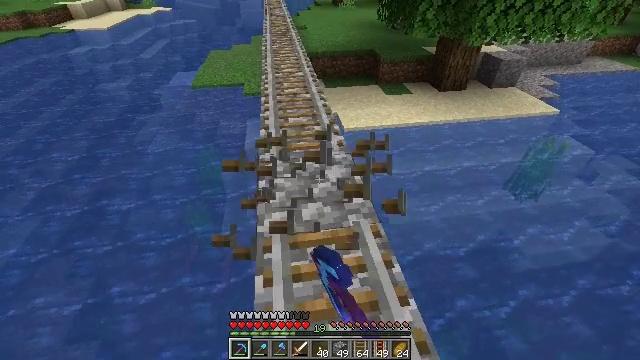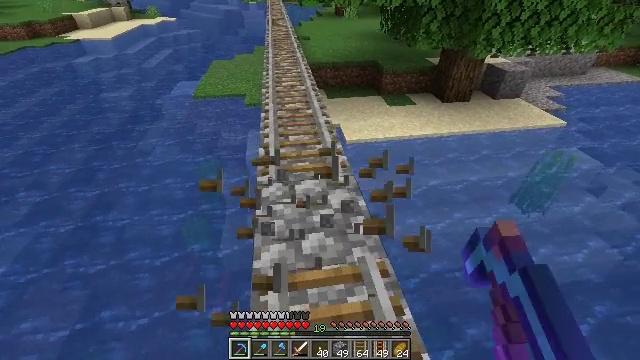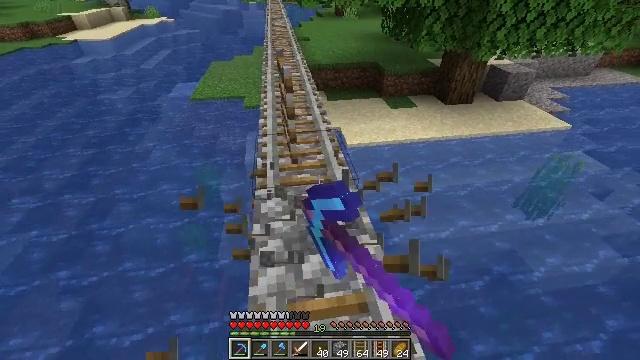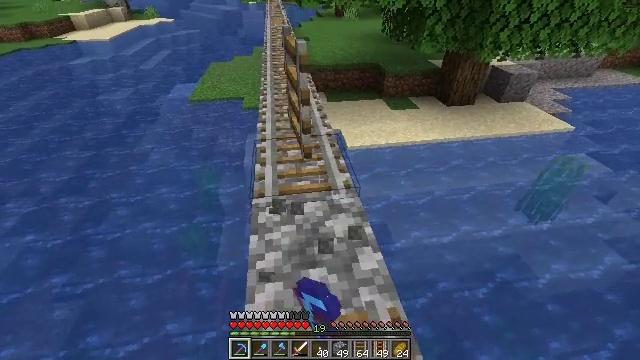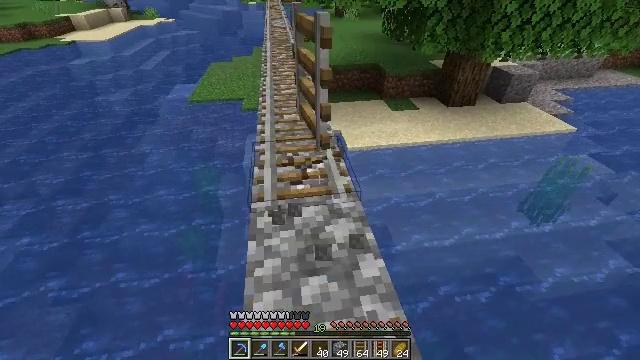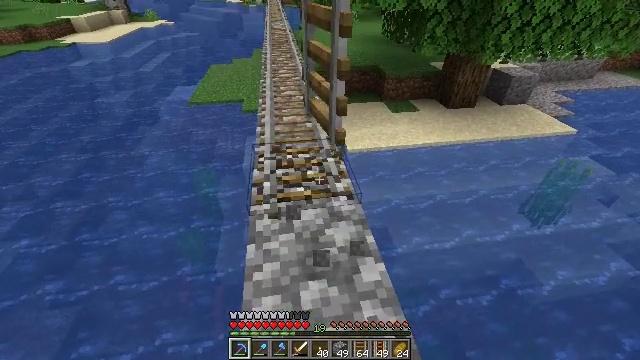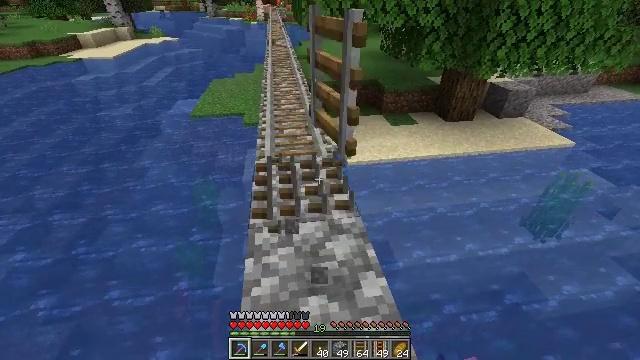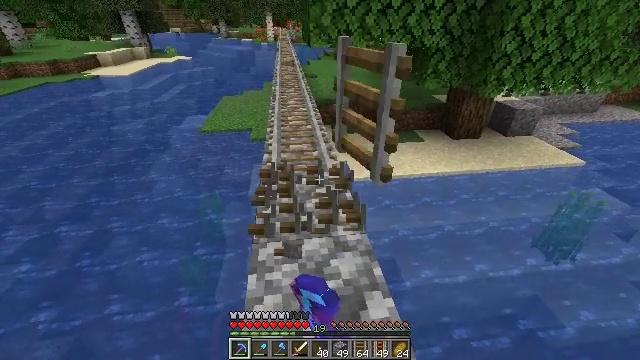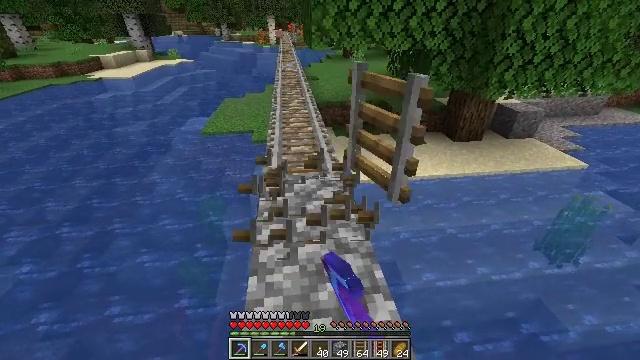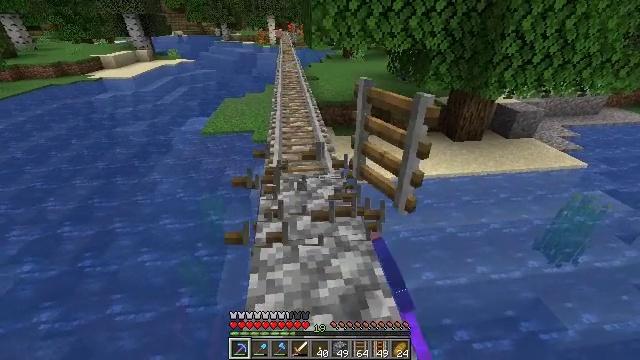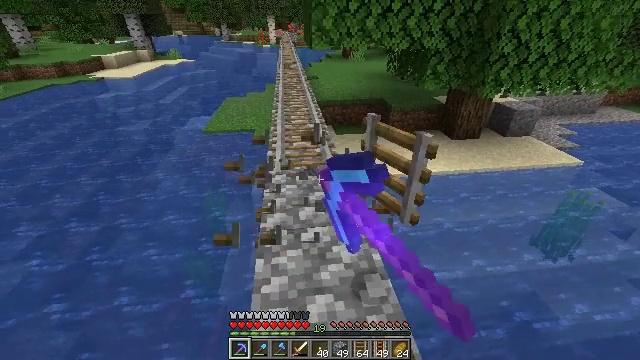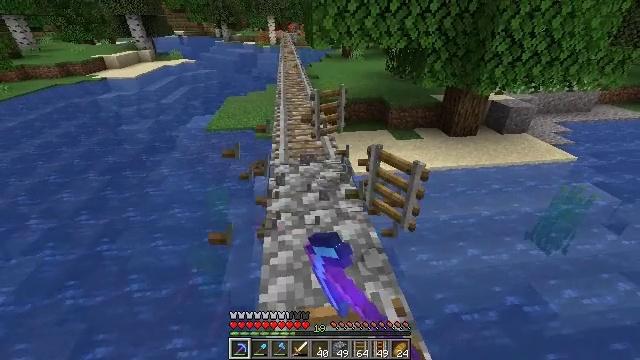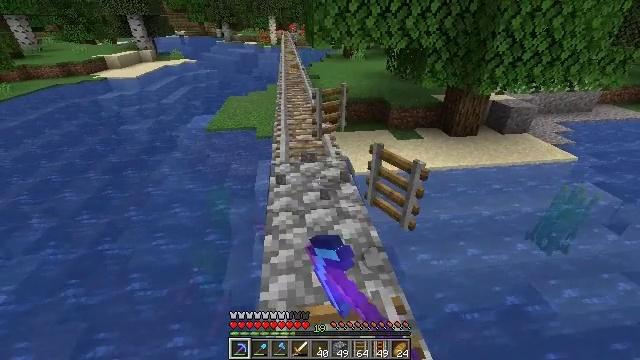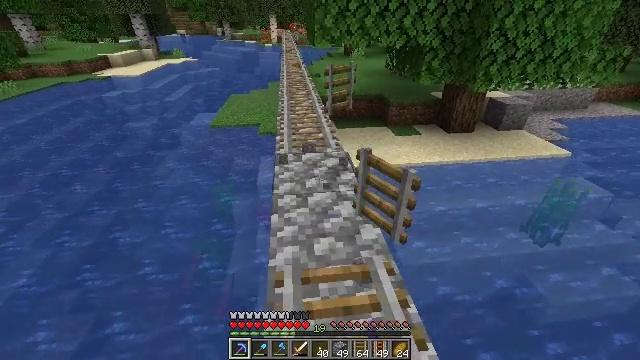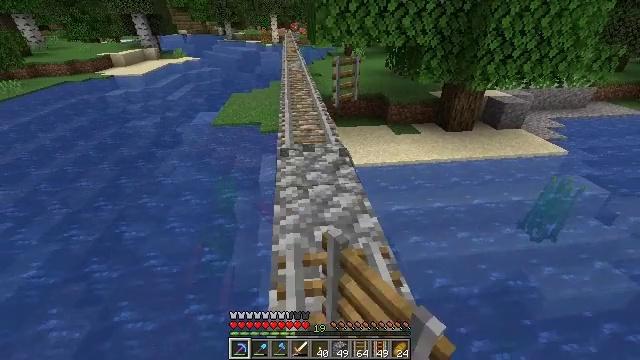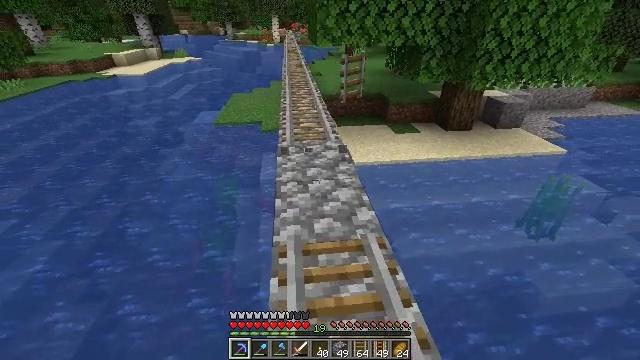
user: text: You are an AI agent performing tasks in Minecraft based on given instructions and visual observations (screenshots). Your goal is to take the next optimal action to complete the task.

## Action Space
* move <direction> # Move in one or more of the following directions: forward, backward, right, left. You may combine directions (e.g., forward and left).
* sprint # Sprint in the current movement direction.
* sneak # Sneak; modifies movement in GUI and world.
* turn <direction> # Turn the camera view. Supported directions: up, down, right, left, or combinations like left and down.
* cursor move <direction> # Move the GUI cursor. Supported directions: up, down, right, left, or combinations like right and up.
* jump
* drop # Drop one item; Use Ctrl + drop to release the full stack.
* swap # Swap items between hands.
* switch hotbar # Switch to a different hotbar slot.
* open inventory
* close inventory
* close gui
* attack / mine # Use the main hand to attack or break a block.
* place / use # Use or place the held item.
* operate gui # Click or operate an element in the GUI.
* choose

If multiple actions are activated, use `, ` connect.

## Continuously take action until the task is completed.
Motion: motion action
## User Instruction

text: Recycle the rail from an abandoned track.
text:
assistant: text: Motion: move forward, turn up, attack / mine
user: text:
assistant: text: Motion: move forward, attack / mine
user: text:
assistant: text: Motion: attack / mine
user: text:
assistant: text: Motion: attack / mine
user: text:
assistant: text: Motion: attack / mine
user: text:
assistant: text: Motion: turn up, attack / mine
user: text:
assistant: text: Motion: turn left and up, attack / mine
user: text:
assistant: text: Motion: attack / mine
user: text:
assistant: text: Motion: move back, attack / mine
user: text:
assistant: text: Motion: move back, attack / mine
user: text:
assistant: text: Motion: move back, attack / mine
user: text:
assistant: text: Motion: move back, attack / mine
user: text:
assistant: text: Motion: move back
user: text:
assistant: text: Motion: no_op
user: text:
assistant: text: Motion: no_op
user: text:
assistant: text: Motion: turn down
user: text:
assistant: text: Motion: turn down
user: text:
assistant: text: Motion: move forward, turn down
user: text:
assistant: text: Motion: move forward, turn down
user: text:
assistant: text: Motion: move forward, turn down
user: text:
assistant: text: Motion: move forward, turn down
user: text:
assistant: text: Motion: move forward, turn down
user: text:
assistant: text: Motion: turn right and down
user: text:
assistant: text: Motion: turn down
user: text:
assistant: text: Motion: turn down
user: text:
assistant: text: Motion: turn down
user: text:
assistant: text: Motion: turn down
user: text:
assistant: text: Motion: turn down
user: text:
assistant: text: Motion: no_op
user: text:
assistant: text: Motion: move back and move right